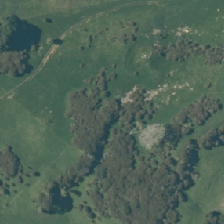
Land cover: manuka_kanuka